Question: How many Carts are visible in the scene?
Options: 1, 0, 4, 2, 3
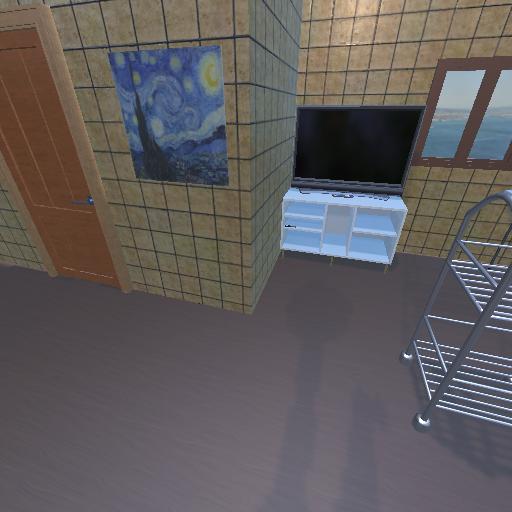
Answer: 1